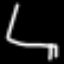
Label: chair